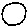
Label: circle